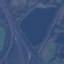
Label: Highway